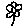
Label: flower